Question: '''
enter c
'''
What I want to do is to Change the row colors based on the values in the column TYPE. W =Yellow, E= Red and I= Blue. I am new to pandastable. Any Ideas
Code here
Table I want to modify

'''
def ElogsOpen ():
#function to strip logs and create a csv file
elogstrip()
# window off root parameters
win = Toplevel(root)
win.title('Elogs')
win.geometry ( '1920x1080')
win.state('zoomed')
win.resizable=False
#File path where CSV was stored when generated
filepath= folderbtn+'\elogs.csv'
#Code to display Pandastable from CSV
class TestApp(tk.Frame):
def __init__(self, parent, filepath):
super().__init__(parent)
self.table = Table(self, showtoolbar=True, showstatusbar=True)
self.table.importCSV(filepath)
self.table.autoResizeColumns()
self.table.show()
app = TestApp(win, filepath)
app.pack(fill=tk.BOTH, expand=1)
'''
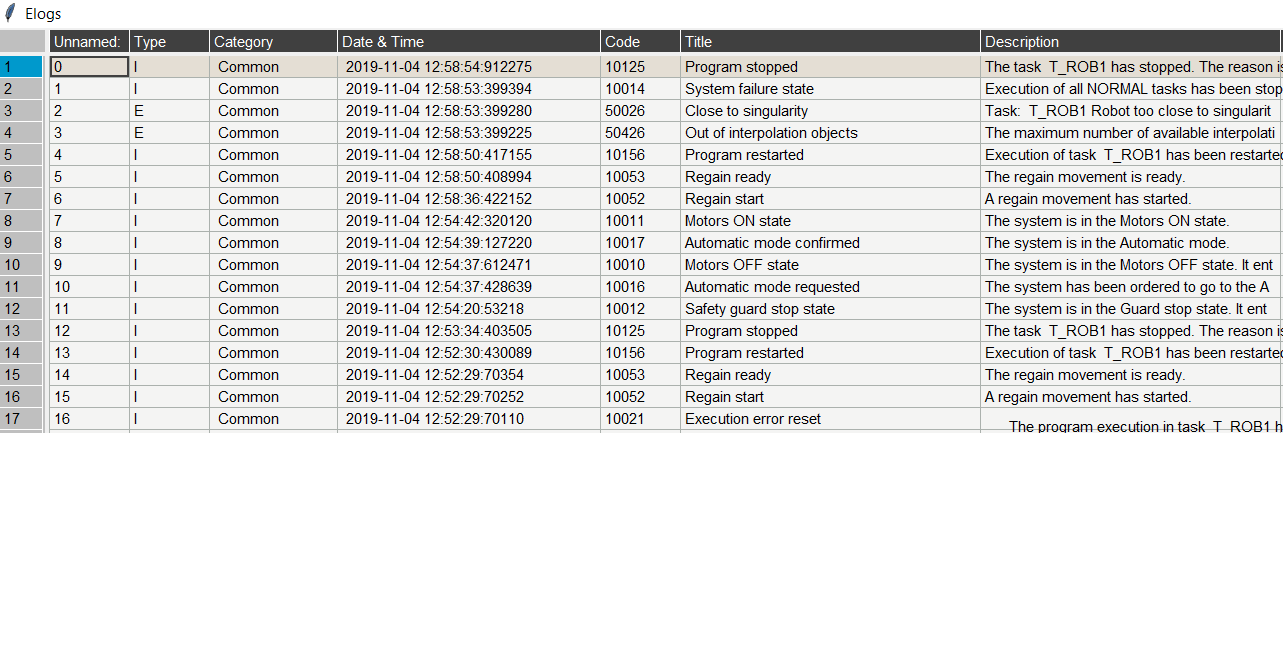
Answer: '''
def ElogsOpen ():
#function to strip logs and create a csv file
elogstrip()
# window off root parameters
win = Toplevel(root)
win.title('Elogs')
win.state('zoomed')
win.resizable=False
df=elogdffinal
#restes index
df.reset_index(drop=True, inplace=True)
#makes the index a column
df = df.reset_index(level=0)
#names index
df.index.name = 'Index'
#sets frame to win
table_frame = tk.Frame(win)
#Packs and makes the fram the wholwe screen
table_frame.pack(fill=tk.BOTH, expand=1)
#Puts index that has An E in the Column Type to a list
row1=df.index[df['Type'] == "E "].tolist()
#Puts index that has An I in the Column Type to a list
row2=df.index[df['Type'] == "I "].tolist()
#Puts index that has An W in the Column Type to a list
row3=df.index[df['Type'] == "W "].tolist()
#Makes the table
pt = Table(table_frame, dataframe=df) # it can't be 'root', it has to be 'frame'
#Sets the rows by the list row1 to red
pt.setRowColors(rows=row1, clr='#EEA2AD', cols='all')
#Sets the rows by the list row1 to Blue
pt.setRowColors(rows=row2, clr='#B0E2FF', cols='all')
#Sets the rows by the list row1 to Yellow
pt.setRowColors(rows=row3, clr='#FFF68F', cols='all')
#Displays Table
pt.show()
'''